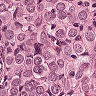
Metastatic tissue present: yes